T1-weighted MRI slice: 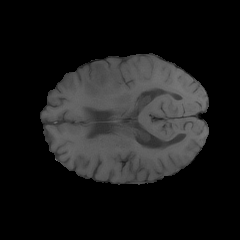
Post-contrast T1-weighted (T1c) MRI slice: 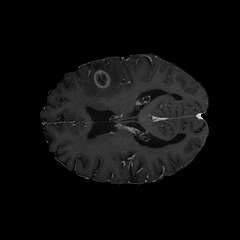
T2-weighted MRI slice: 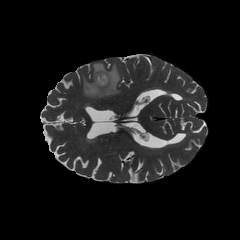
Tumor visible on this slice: yes